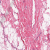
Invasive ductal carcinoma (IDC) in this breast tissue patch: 0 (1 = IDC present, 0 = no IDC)